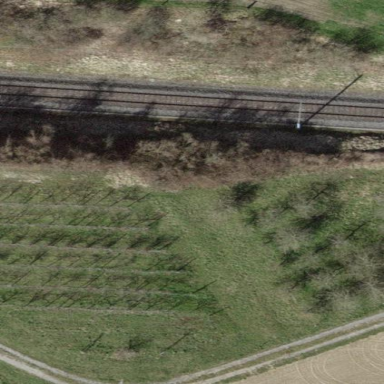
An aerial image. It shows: Orchard.